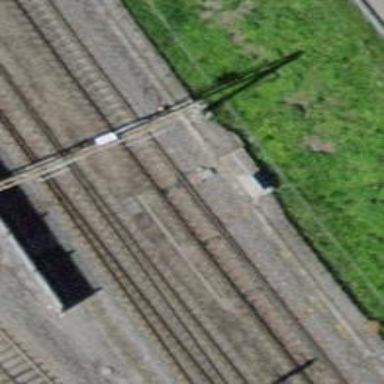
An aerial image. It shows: Railway switch.